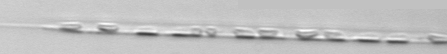
Label: Rhizosolenia